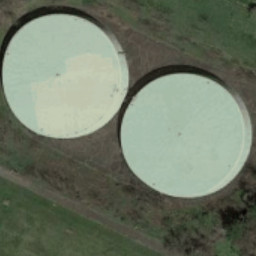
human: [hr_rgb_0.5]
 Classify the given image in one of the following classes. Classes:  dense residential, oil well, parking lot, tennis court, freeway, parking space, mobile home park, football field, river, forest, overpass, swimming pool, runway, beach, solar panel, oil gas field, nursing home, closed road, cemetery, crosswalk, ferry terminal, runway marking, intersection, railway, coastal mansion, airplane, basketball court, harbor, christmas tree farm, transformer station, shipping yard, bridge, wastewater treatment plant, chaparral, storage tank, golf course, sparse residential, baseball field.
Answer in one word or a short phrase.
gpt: storage tank